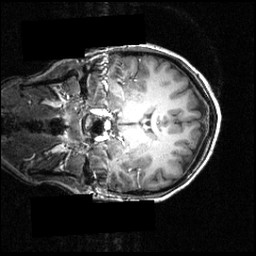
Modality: T1w
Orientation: coronal
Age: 22
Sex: female
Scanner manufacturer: siemens
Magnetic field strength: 3.951 T
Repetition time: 1.5 s
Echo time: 0.00335 s